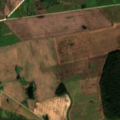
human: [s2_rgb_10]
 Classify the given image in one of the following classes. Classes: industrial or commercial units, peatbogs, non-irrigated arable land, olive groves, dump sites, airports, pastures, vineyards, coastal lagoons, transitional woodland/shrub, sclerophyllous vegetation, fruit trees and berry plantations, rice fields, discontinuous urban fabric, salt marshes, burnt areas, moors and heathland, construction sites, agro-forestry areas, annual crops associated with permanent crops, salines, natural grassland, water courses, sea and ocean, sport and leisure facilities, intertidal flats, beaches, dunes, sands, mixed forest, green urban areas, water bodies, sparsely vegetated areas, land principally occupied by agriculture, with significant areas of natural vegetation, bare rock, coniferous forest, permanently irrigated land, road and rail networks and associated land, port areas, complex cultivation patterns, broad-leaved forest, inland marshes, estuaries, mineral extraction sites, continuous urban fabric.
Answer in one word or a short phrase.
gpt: non-irrigated arable land, pastures, complex cultivation patterns, coniferous forest